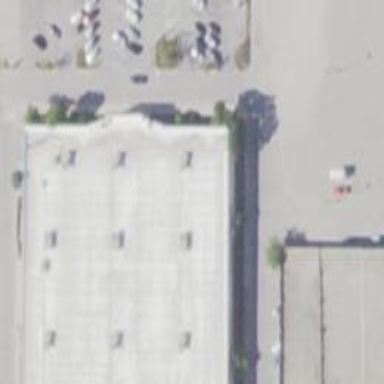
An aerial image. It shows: Retail building.